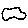
Label: cloud